Question: What is the device model shown?
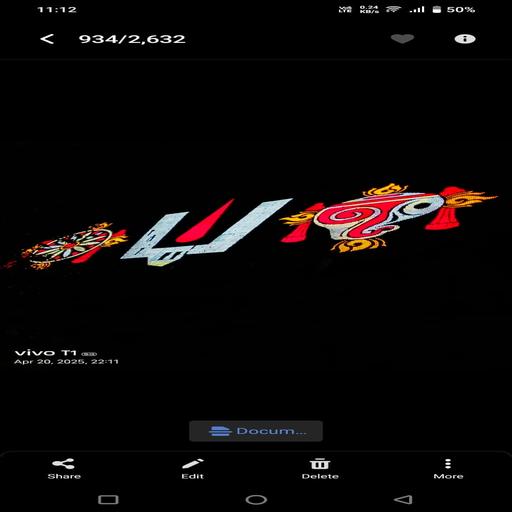
Answer: Vivo Ti